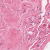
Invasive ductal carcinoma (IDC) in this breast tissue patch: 0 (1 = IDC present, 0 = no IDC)